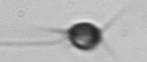
Label: Acanthoica_quattrospina